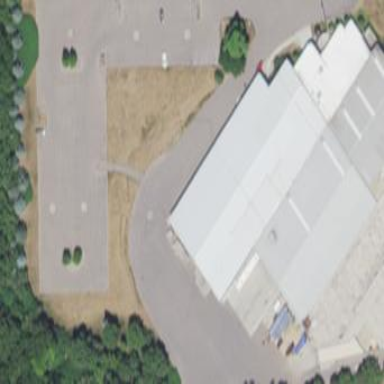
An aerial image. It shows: Parking area.